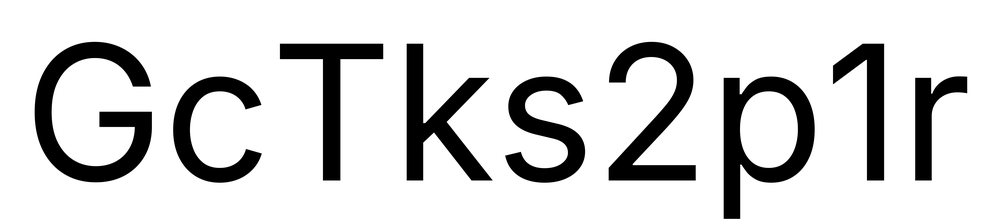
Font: Inter_Regular